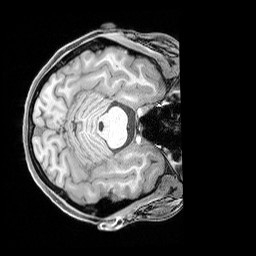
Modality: T1w
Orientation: axial
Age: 22
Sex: female
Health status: healthy
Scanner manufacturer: siemens
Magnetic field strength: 3 T
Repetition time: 1.65 s
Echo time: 0.00182 s